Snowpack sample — Loveland Pass, Silver Plume, Colorado, USA (2/11/26, 12:00 PM MST)
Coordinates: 39.663, -105.886
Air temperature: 35 °F
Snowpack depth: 82 cm
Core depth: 30 cm
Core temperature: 23 °F
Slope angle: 13°, slope face: 12°
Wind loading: high
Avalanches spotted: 1
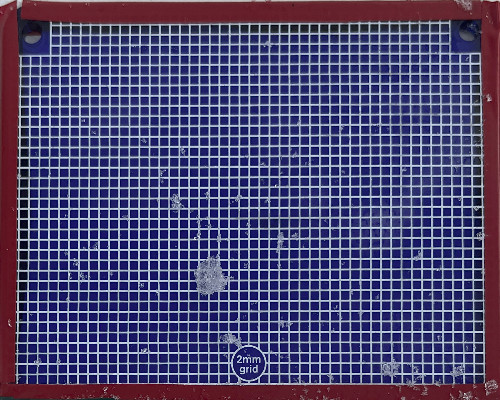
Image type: profile
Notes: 1 small avalanche spotted on the north side of the bowl, lots of wind loading